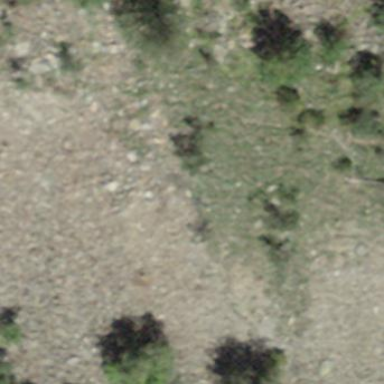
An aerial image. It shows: Scree landscape.